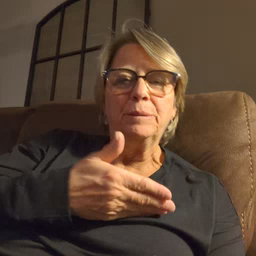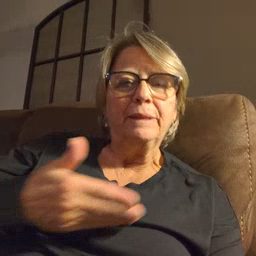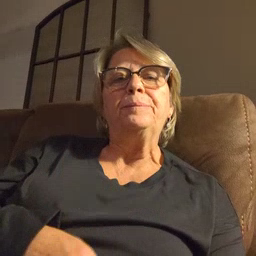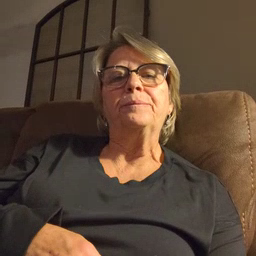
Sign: kitty